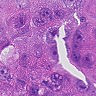
Metastatic tissue present: yes